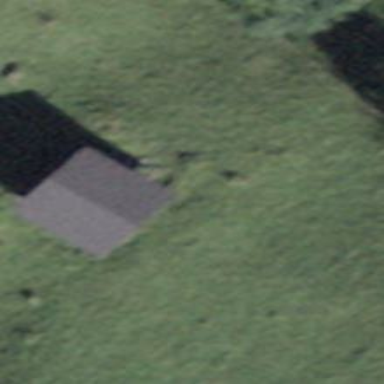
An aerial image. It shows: Barn.